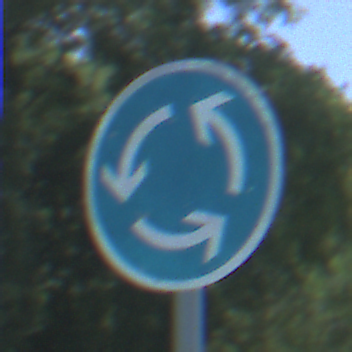
Verkehrszeichen: Kreisverkehr
Umgebung: Outdoor, Nature
Tageszeit: Midday
Wetter: Clear
Licht: Natural
Jahreszeit: Summer
Kontrast: HighContrast